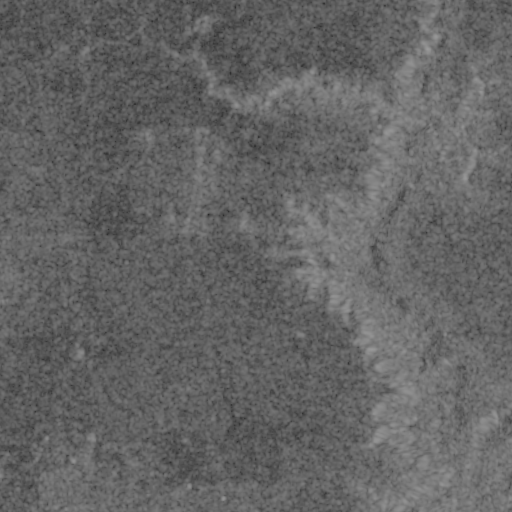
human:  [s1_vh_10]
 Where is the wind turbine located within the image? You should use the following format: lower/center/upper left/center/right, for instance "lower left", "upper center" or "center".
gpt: The wind turbine is located in the lower left of the image.
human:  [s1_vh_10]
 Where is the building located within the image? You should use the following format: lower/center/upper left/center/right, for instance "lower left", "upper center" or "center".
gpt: The building is located in the upper left of the image.
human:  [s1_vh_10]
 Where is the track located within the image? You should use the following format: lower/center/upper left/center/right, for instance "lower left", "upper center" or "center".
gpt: There is no track in the image.

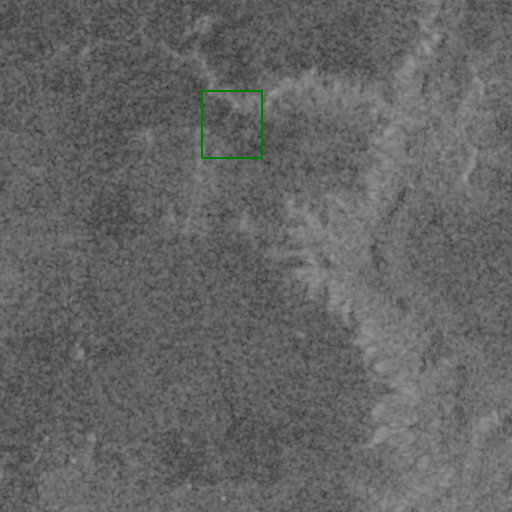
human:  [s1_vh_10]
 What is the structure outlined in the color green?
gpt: There is no green outline.
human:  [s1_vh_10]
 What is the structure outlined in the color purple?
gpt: There is no structure outlined in purple.